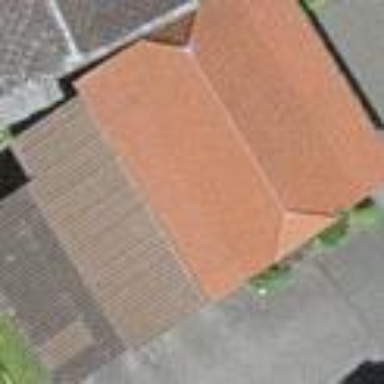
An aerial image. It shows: Barn.